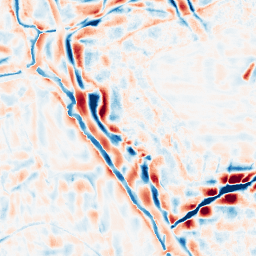
Category: wavelet
Decomposition family: wavelet_dwt
Decomposition parameters: wavelet: sym4
level: 4
Upsampling method: edge_directed
Upsampling parameters: scale: 4
Upsampling scale: 4